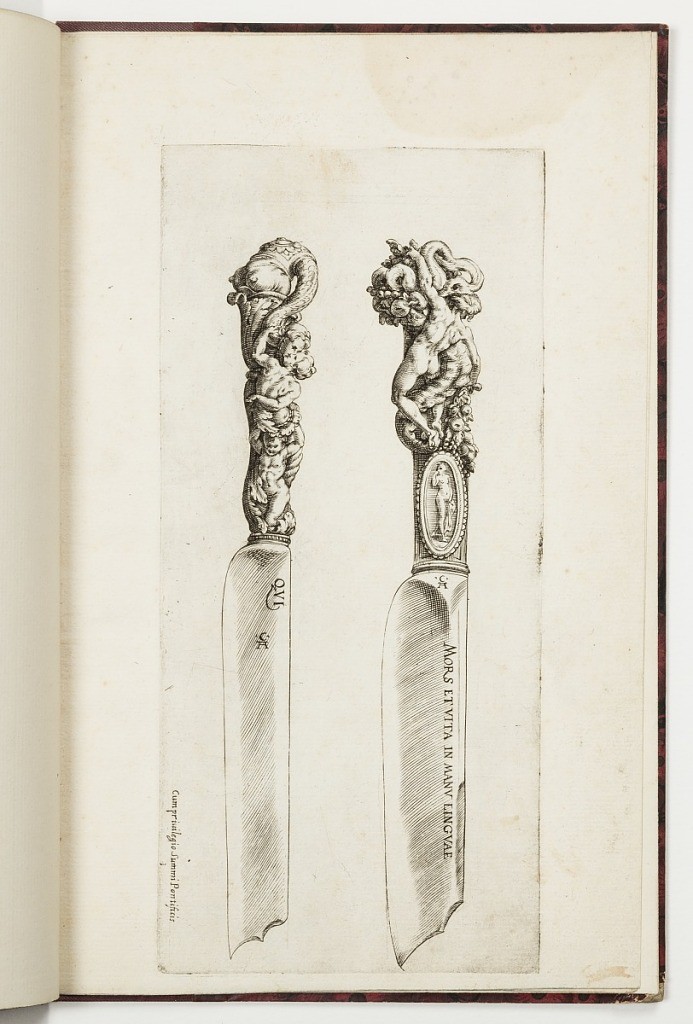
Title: Album of Prints: Designs for Knife Handles
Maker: Francesco Salviati, Italian, 1510 – 1563
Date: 1583
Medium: Album of engravings on off-white laid paper
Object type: Album
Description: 1921-6-350-1: Two knives, their points facing downward. The carv...